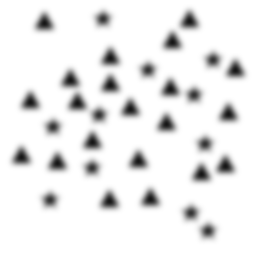
Squares: 0
Triangles: 21
Stars: 11
Total shapes: 32